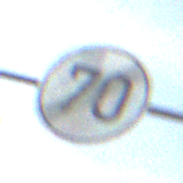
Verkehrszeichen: EndeGeschwindigkeit70
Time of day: MorningAfternoon
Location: Outdoor (Nature)
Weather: PartlyCloudy
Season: NotSpecified
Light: Natural